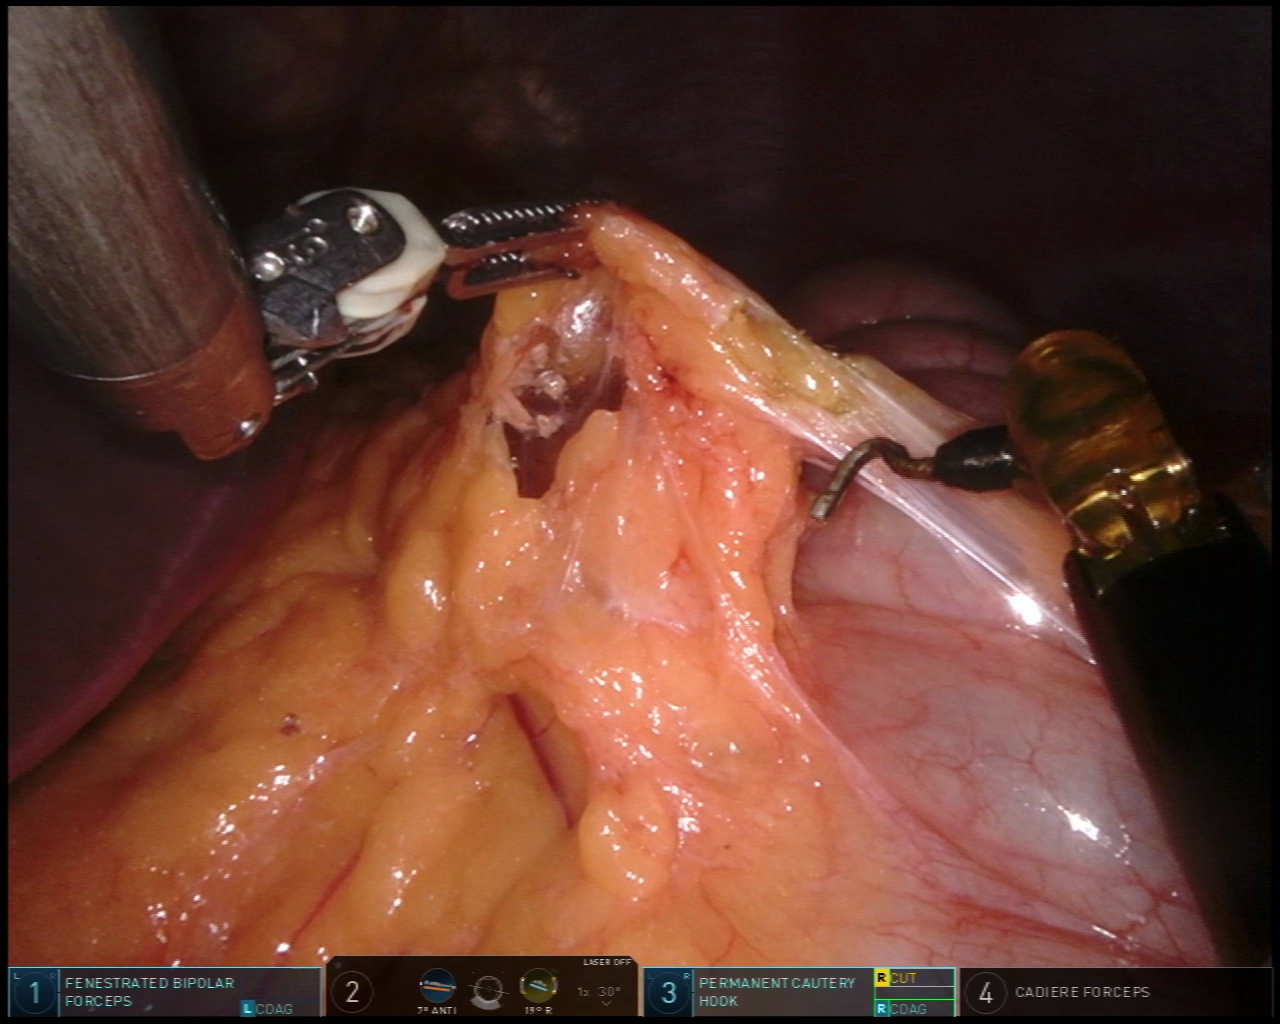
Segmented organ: liver
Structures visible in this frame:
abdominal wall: yes
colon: yes
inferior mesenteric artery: no
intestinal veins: no
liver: yes
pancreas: no
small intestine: no
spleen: no
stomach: no
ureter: no
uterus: no
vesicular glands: no